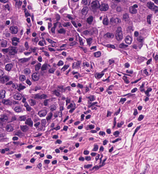
Tumor epithelial tissue: yes
Tumor-associated stroma tissue: yes
Normal tissue: no